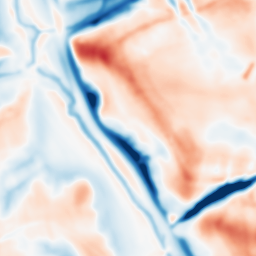
Category: multiscale
Decomposition family: dog_multiscale
Decomposition parameters: sigma_ratio: 1.6
n_scales: 4
base_sigma: 2
Upsampling method: sinc_blackman
Upsampling parameters: scale: 4
kernel_size: 16
Upsampling scale: 4